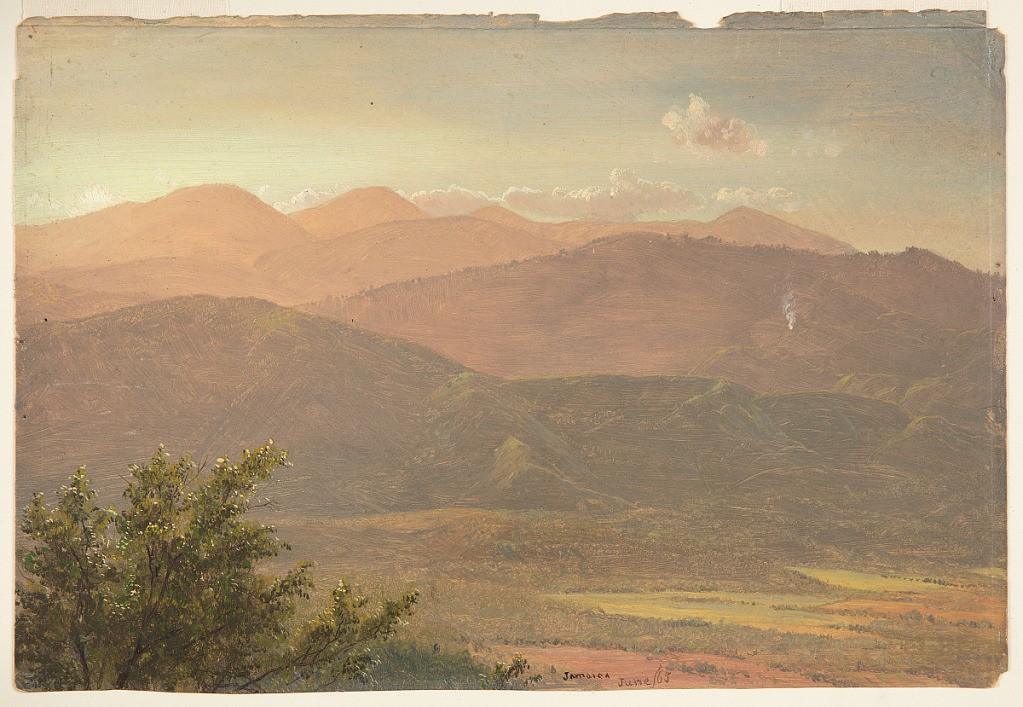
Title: Red Hills, Jamaica
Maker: Frederic Edwin Church, American, 1826–1900
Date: June 1865
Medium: Brush and oil, graphite on paperboard
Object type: Drawing
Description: Landscape sketch showing view of succeeding mountain ridges extending to the horizon--likely the Red Hills of Jamaica--rendered in a reddish-brown. Smoke of a fire rises along the slope at right. Before this range, a cultivated valley comprises the middle distance. In the immediate foreground, at left, the upper branches of a nearby tree are visible. Above, a hazy yellow-blue sky hosts several puffy clouds.